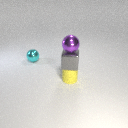
small gray metal cube above small yellow rubber cylinder